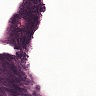
Metastatic tissue present: no